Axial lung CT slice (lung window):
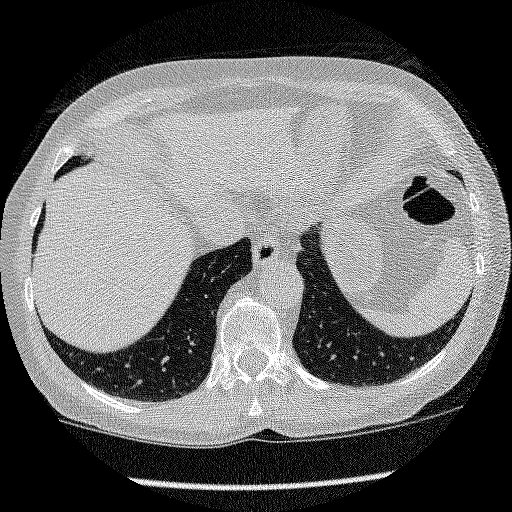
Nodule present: no